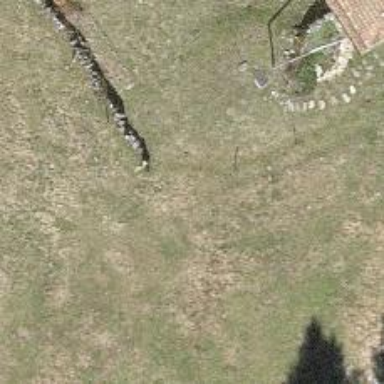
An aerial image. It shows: Wall made of dry stone.